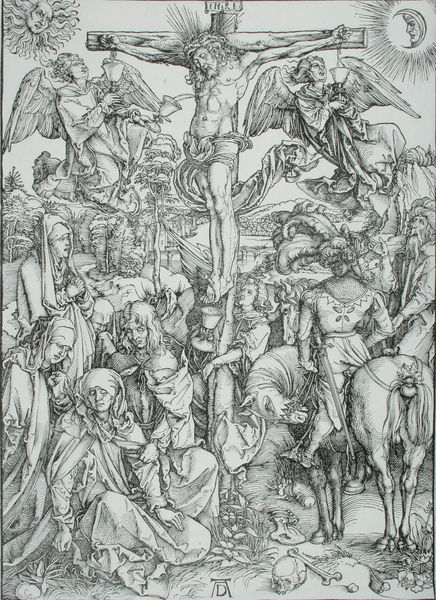
Titel: Große Passion - Christus am Kreuz
Künstler: Albrecht Dürer
Institution: (Seriendruck)
Schlagwörter: baum, flügel, himmel, kopf, körper, mann, weiß, bäume, frauen, menschen, frau, grau, holz, männer, schwarz, zeichnung, ansammlung, haube, leute, versammlung, arm, arme, haupt, johannes, tod, tot, trauer, bild, bildnis, signatur, erde, sonne, boden, gewand, kelch, personen, person, wald, fliegen, pferd, pferde, reiter, engel, beine, huf, hufe, mähne, schwanz, schweif, kopfbedeckung, bein, grafik, graphik, linien, signiert, farblos, kopftuch, symmetrie, balken, gesenkt, nagel, nägel, knochen, mond, lendentuch, glaube, kreuz, religion, stern, strahlen, technik, druck, gestirne, halbmond, mondsichel, monogramm, schraffur, schraffuren, radierung, stich, schwarzweiß, waffen, soldat, strahl, volk, leinwand, ritter, fürst, totenkopf, christus, jesus, jesus christus, kreuzigung, leid, dornen, dürer, jünger, maria, kupferstich, magdalena, totenschädel, gekreuzigt, petrus, dornenkrone, aureole, trauen, gekreuzigter, schächer, albrecht, albrecht dürer, apostel, glorie, passion, golgatha, inri, arma christi, leidenswerkzeuge, schergen, klech, angeschlagen, sonne und mond, unter dem kreuz, gemählde, mons, monographie, sonnengesicht, lreiuogimg, heilige gral